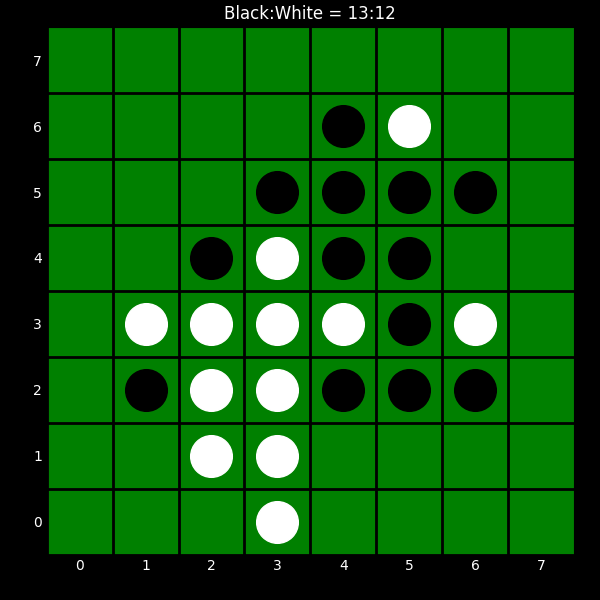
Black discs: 13
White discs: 12